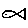
Label: fish